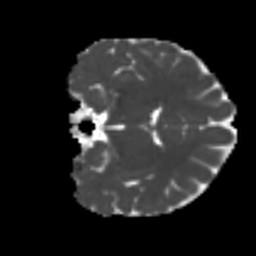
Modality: MD
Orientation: coronal
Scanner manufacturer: siemens
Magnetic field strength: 3 T
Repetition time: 4 s
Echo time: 0.0594 s